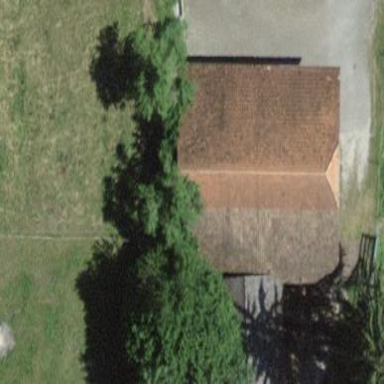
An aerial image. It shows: Barn.